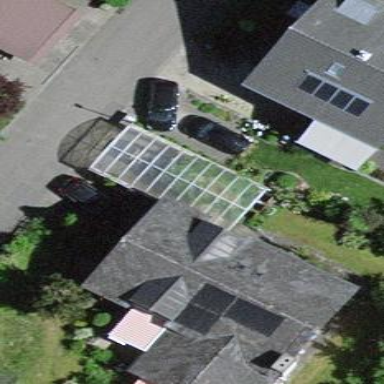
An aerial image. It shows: Garage.